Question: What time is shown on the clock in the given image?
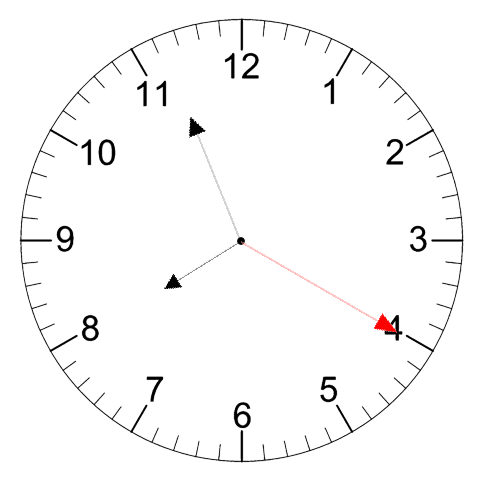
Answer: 07:56:20